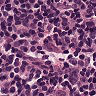
Metastatic tissue present: no